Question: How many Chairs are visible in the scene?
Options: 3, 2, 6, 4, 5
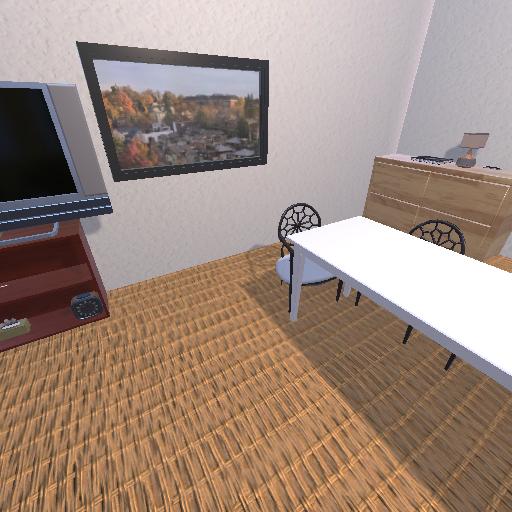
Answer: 3